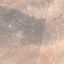
Label: PermanentCrop